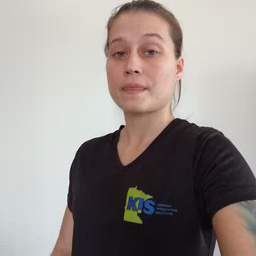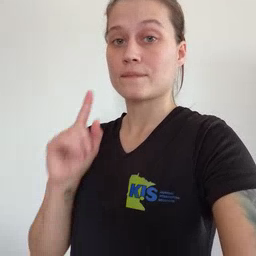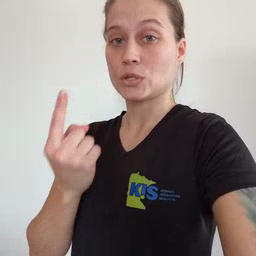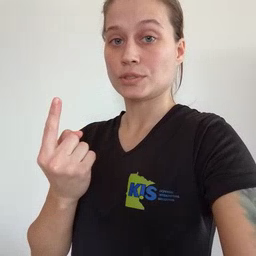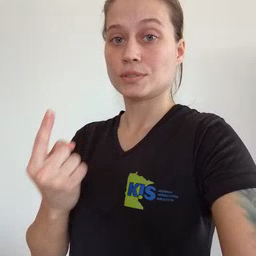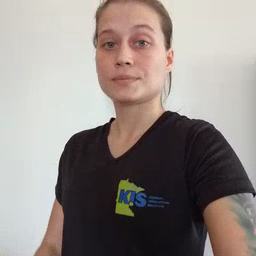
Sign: first